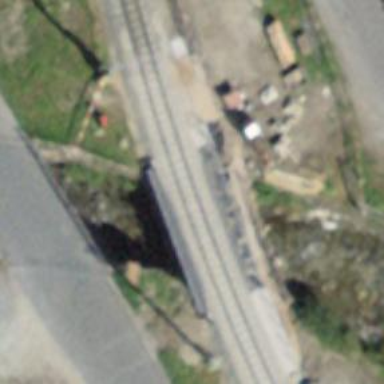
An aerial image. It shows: Narrow gauge railway bridge with electrified contact lines.